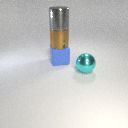
large gray metal cylinder above large blue rubber cube